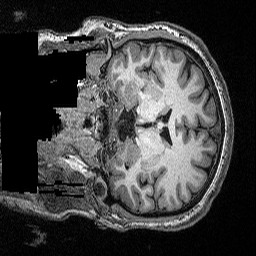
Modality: T1w
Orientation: coronal
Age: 50
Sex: male
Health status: ill
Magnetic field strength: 3 T
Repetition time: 2.53 s
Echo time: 0.00331 s